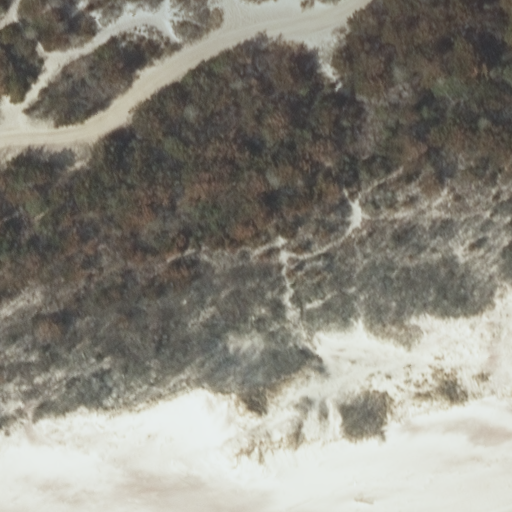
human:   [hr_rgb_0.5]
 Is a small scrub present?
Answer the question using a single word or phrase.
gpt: no

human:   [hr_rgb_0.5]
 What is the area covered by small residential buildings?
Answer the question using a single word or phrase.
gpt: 0m2

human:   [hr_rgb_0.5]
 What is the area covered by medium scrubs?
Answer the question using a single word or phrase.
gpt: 0m2

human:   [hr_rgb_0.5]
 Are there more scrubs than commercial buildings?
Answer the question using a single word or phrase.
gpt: yes

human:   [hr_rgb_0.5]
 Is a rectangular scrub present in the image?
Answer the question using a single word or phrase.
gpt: yes

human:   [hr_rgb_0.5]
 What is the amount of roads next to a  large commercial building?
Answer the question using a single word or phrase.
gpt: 0

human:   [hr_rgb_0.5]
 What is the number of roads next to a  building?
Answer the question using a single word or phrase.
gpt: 0

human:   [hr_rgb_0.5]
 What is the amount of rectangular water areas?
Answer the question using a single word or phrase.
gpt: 0

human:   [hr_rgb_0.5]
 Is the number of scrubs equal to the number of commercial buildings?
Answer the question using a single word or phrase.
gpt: no

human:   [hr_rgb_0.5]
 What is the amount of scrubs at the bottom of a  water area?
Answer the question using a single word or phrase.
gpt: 0

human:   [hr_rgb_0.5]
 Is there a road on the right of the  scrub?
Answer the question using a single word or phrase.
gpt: yes

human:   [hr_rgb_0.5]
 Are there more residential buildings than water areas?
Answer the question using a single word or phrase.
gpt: no

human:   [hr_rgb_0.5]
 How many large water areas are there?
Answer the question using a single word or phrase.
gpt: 0

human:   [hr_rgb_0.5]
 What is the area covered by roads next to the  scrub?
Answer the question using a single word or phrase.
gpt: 0m2

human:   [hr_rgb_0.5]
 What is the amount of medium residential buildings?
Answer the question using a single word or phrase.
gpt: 0

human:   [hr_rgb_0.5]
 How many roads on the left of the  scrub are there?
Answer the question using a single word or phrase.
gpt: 0

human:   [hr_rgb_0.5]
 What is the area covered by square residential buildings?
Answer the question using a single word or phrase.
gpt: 0m2

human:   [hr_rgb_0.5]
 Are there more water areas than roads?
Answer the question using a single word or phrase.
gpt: no

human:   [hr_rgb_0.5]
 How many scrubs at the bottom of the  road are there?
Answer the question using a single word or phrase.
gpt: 0

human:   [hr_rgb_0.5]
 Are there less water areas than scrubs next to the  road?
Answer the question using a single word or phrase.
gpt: yes

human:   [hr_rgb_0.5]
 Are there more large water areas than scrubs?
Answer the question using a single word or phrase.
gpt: no

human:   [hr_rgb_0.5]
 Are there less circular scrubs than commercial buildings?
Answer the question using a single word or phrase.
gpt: no

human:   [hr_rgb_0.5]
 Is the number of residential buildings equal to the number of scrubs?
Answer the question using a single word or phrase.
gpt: no

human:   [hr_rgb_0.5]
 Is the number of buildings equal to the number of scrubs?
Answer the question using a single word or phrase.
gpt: no

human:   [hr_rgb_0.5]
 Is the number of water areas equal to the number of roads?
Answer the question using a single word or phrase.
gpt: no

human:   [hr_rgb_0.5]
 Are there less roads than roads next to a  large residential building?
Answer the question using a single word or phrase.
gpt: no

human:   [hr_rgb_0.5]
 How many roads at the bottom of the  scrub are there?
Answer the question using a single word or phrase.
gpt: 1

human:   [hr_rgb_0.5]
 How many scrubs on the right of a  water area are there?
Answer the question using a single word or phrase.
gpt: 0

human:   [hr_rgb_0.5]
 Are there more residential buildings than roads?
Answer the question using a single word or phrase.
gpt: no

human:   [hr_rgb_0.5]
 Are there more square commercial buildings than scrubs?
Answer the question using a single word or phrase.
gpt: no

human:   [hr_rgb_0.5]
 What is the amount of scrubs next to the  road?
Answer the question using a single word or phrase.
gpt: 1

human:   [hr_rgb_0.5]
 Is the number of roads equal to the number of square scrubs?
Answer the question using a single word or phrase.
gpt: no

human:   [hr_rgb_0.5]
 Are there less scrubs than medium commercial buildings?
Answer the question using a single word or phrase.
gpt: no

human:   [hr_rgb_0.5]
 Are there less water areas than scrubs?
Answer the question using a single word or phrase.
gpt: yes

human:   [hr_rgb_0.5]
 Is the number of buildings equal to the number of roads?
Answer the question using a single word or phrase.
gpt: no

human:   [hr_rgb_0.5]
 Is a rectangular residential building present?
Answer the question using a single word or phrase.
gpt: no